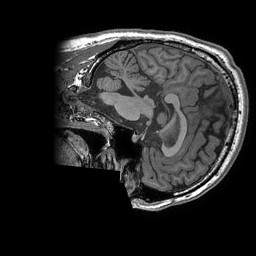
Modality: T1w
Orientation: sagittal
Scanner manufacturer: ge
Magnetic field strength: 3 T
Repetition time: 0.008156 s
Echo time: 0.00318 s